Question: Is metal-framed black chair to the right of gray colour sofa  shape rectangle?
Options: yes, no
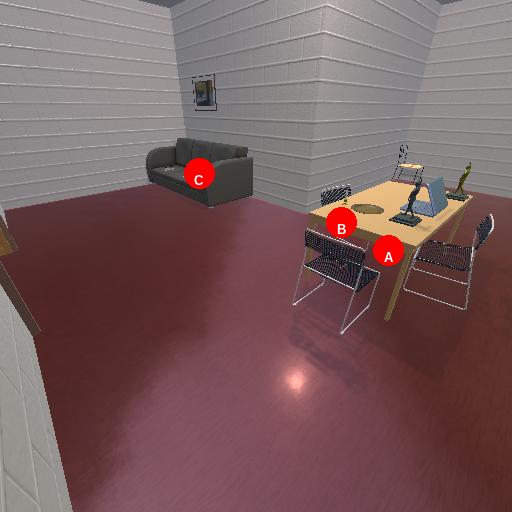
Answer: yes